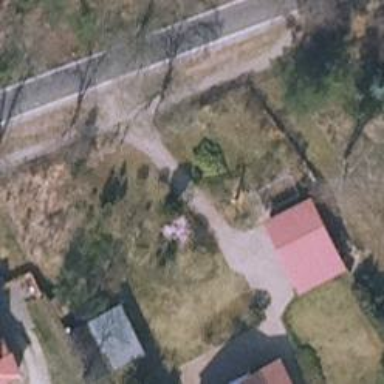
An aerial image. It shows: Gravel driveway used as service road.